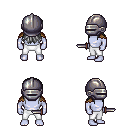
a pixel art fantasy rpg character, male body template, dark elf, purple skin, leather shoulder armor, white pants, gray unkempt hairstyle, metal helm, dagger, four views (front, back, left, right), 2x2 character sprite sheet, small pixel art, hard edges, no anti-aliasing